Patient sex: M
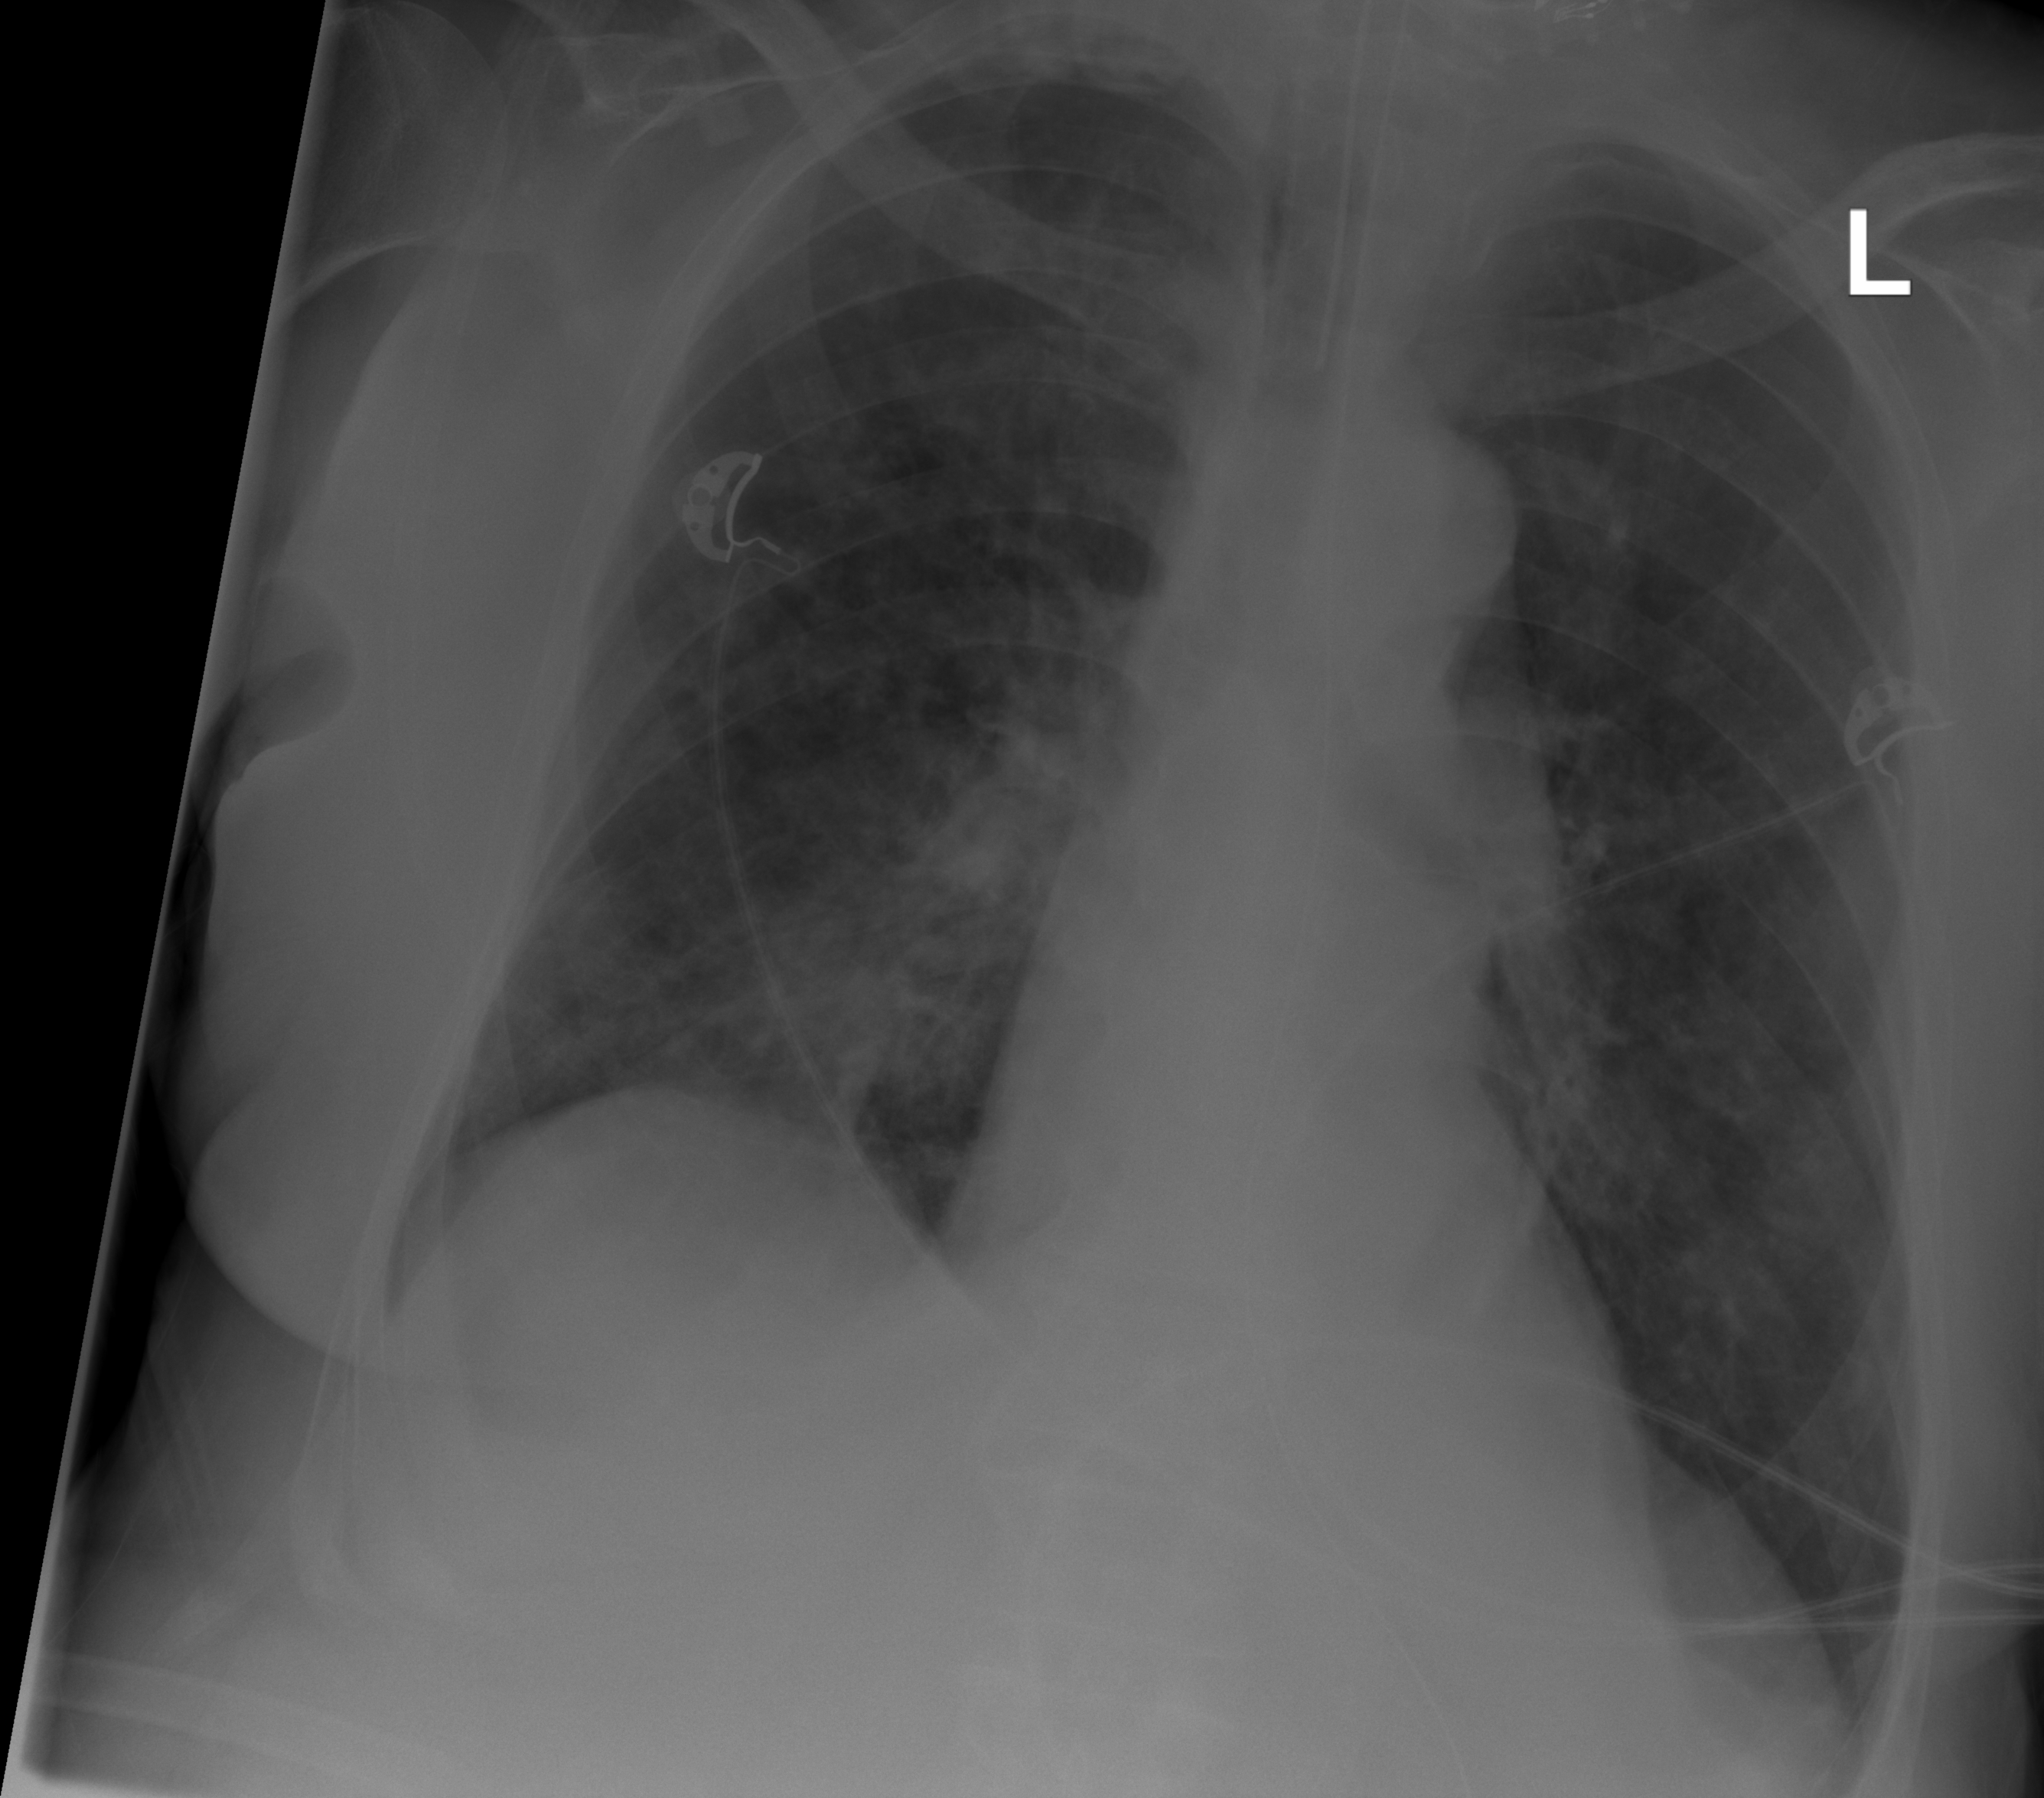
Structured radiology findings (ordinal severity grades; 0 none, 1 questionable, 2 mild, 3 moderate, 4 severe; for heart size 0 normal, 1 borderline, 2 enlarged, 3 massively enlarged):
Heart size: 0
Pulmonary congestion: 2
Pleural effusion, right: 0
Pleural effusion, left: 0
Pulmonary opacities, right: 2
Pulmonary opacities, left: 2
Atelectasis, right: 2
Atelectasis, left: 2